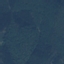
Land use / land cover class: Forest